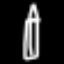
Label: pencil